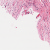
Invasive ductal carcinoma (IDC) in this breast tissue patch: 0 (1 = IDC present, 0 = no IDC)